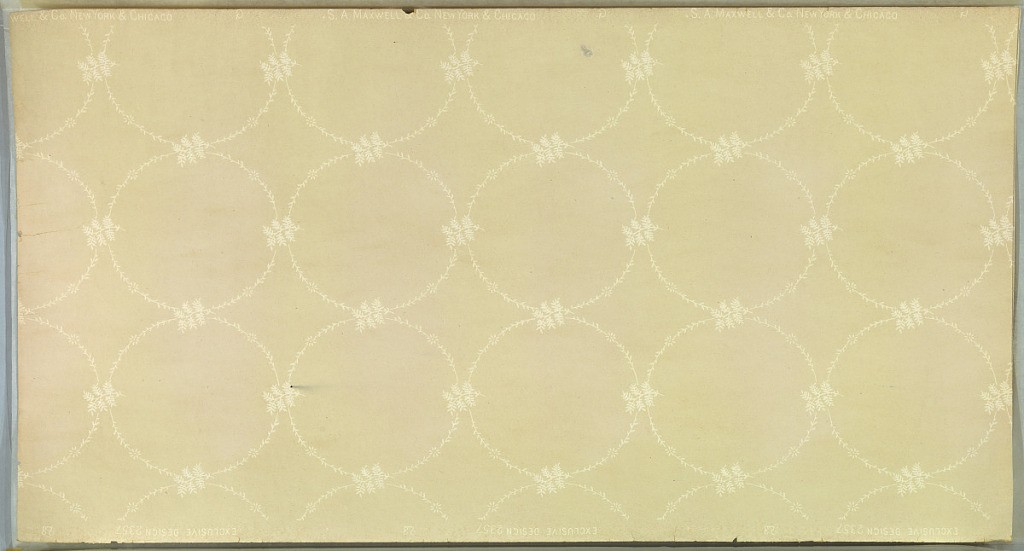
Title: Ceiling paper
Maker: Maxwell & Co., S.A., Chicago, Illinois, USA
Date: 1905–1915
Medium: Machine-printed paper
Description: Lag and feather circles with simplified flowers, connected by a simple leaf-sprig motif on all four sides. Printed in white on cream ground.

Printed in opposite selvedge: "Exclusive Design 2357"